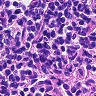
Metastatic tissue present: no